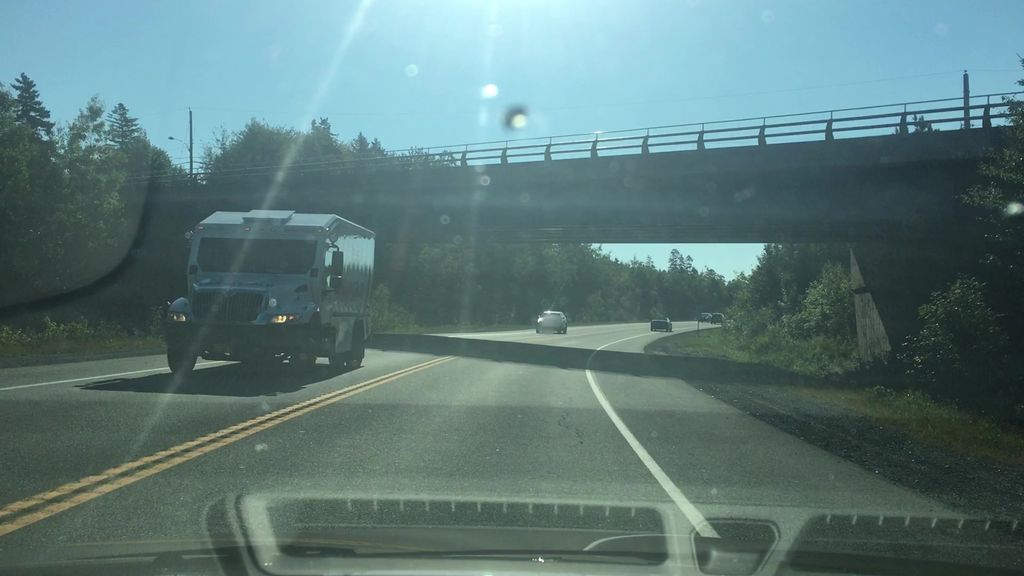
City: halifax